В схеме, изображенной на рисунке замыкают ключ $K$.
Найдите установившееся значение тока через катушку с индуктивностью $L$ и сопротивлением $r$.
Какой заряд протечет после замыкания ключа через гальванометр $Г$? Параметры элементов, указанные на рисунке, считать заданными. Внутренним сопротивлением источника и сопротивлением гальванометра $Г$ пренебречь.
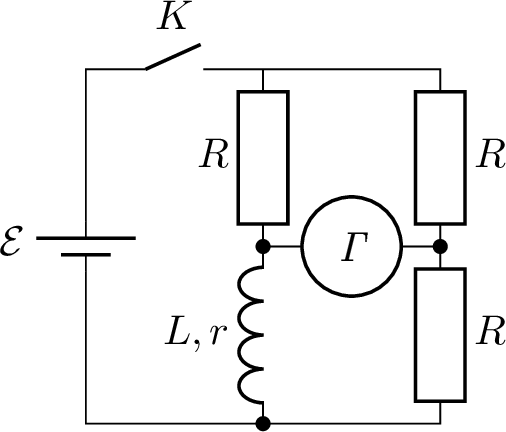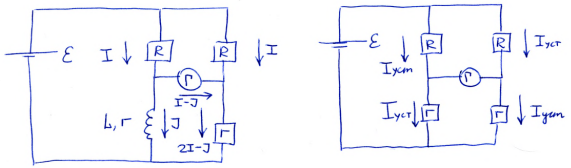
Найдите установившееся значение тока через катушку с индуктивностью $L$ и сопротивлением $r$.
Решение: Так как гальванометр имеет нулевое сопротивление, то падение напряжения на нем нулевое в любой момент времени. Поэтому на резисторах сопротивлением $R$ в любой момент времени падения напряжения равны $\Rightarrow $ и токи, текущие через них, равны.$1.$ В установившимся режиме ток через катушку постоянен $\Rightarrow $ она ведет себя как резистор сопротивлением $r$.$I_{уст} r+I_{уст} R=\varepsilon \Rightarrow I_{уст}=\frac{\varepsilon}{R+r}$, (см. правый рисунок).$2.$ $I R+J r+L \dot{J}=\varepsilon$, для левой ветви цепи$I R+(2 I-J) r=\varepsilon$, для правой ветви цепи$$\begin{gathered}I R+J r+L \dot{J}=I R+(2 I-J) r \\L \dot{J}=2(I-J) r . \\L d J=2(I-J) r d t .\end{gathered}$$Заряд, протекающий через гальванометр слева направо при токе $I-J$ за время $dt$ равен $dq=(I-J)dt$.Поэтому $$d q=\frac{L}{2 r} d J \underbrace{\Rightarrow}_{\text{после интегрирования}}q=\frac{L}{2 r} J_{уст}$$Как мы выяснили, $J_{уст}=\frac{\varepsilon}{R+r}$.Поэтому протекший через гальванометр заряд равен $$q_{прот}=\frac{L \varepsilon}{2 r(R+r)}.$$
Ответ: $$J_{уст}=\frac{\varepsilon}{R+r}$$

Какой заряд протечет после замыкания ключа через гальванометр $Г$?
Ответ: Протекший заряд через $Г$ равен $\frac{L \varepsilon}{2 r(R+r)}.$
Темы:
T, Электричество, Цепи, Цепь с катушкой, Всероссийские, Цепь с резистором